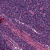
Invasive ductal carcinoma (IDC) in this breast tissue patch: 0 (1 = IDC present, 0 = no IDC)